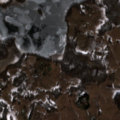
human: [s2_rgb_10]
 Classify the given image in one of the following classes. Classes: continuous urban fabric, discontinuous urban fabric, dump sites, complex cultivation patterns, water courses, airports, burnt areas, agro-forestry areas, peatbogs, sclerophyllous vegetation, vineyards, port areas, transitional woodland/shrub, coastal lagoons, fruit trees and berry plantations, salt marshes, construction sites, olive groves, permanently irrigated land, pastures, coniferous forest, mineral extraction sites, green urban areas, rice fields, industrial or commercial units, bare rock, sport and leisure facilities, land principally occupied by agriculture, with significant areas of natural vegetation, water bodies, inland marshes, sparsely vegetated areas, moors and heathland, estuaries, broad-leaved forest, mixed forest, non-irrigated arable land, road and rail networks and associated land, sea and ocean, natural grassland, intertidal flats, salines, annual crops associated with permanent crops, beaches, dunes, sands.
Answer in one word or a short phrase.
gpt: pastures, land principally occupied by agriculture, with significant areas of natural vegetation, transitional woodland/shrub, water bodies